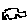
Label: car